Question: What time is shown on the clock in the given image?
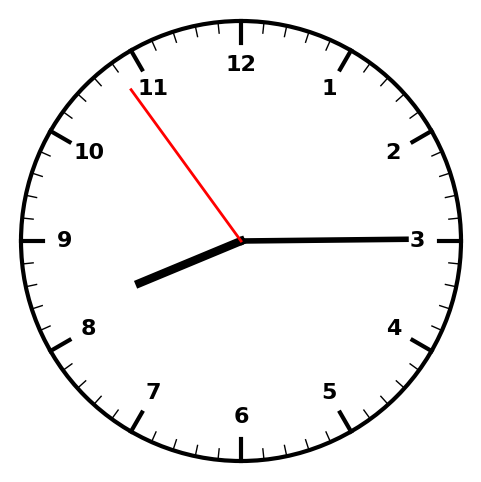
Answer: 08:14:54